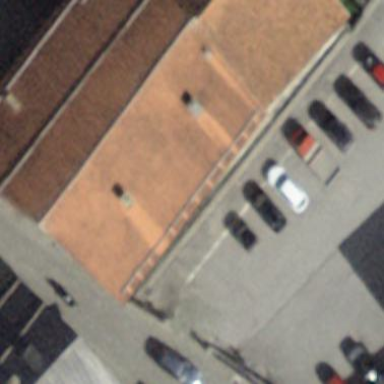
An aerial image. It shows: Museum building.